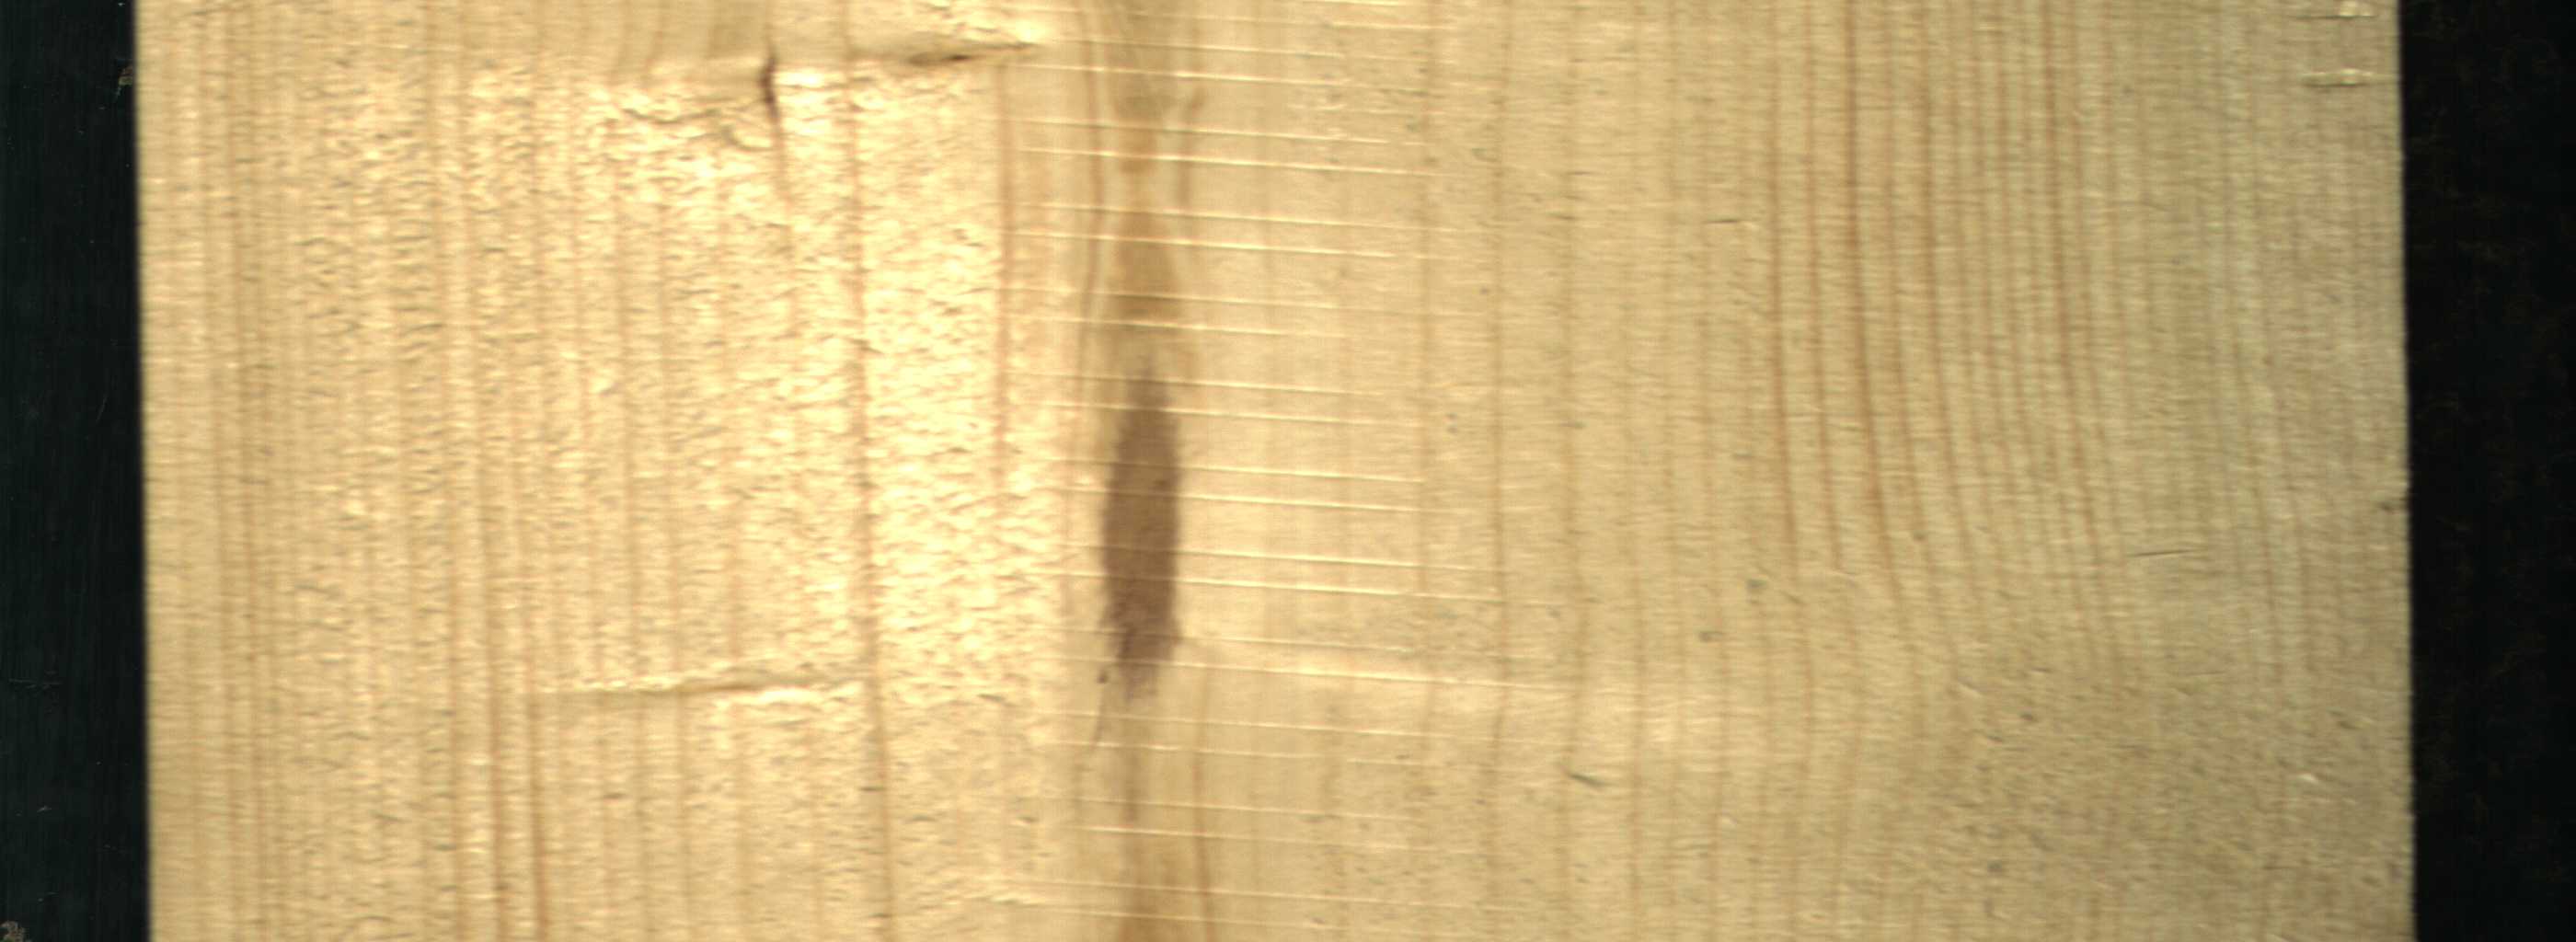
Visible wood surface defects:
Marrow